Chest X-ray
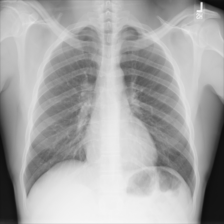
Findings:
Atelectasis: negative
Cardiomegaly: negative
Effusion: negative
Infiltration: negative
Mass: negative
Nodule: negative
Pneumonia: negative
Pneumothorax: negative
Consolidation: negative
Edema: negative
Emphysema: negative
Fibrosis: negative
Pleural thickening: negative
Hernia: negative